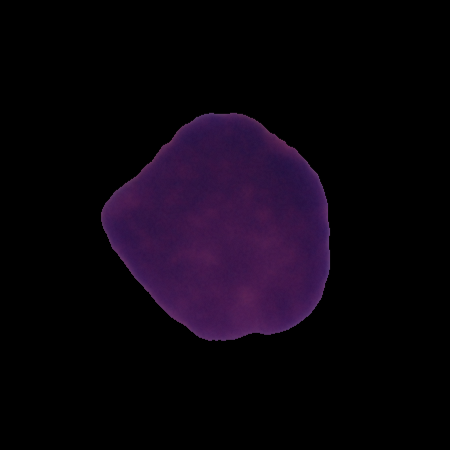
Label: cancer